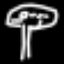
Label: mushroom